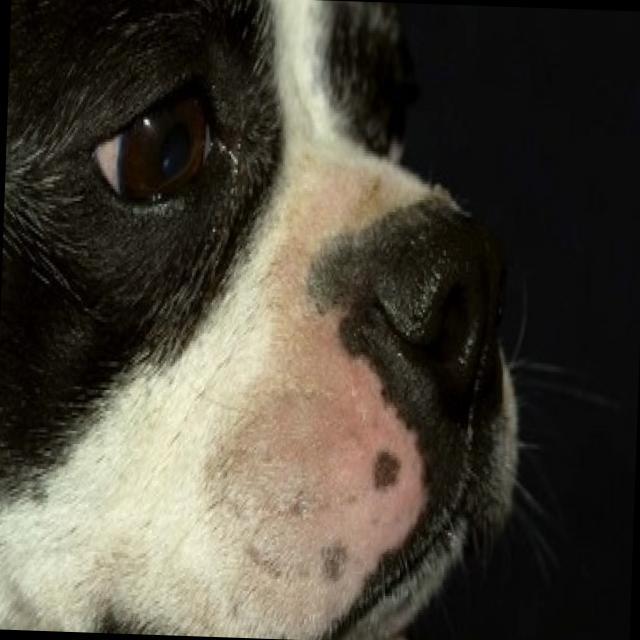
Canine hypersensitivity reaction — allergic skin response with urticaria, erythema, pruritus, and angioedema. May be food, environmental, or flea allergy related.